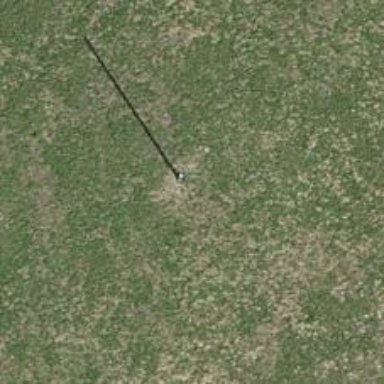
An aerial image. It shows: Power pole.